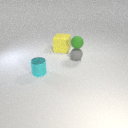
small gray rubber sphere behind small cyan metal cylinder